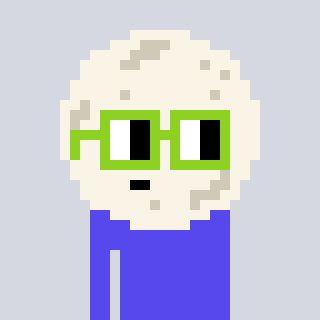
a pixel art character with square light green glasses, a moon-shaped head and a computerblue-colored body on a cool background